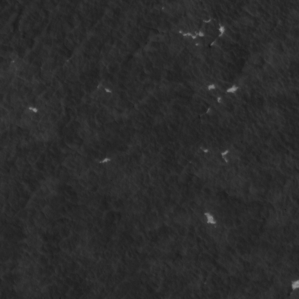
Label: non_frost